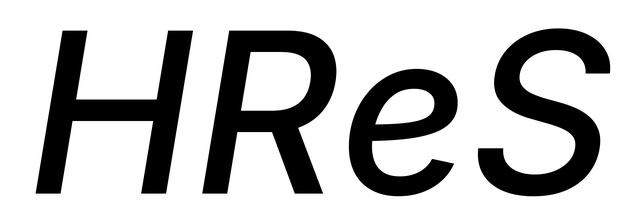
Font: Inter-Italic_Medium_Italic